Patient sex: F
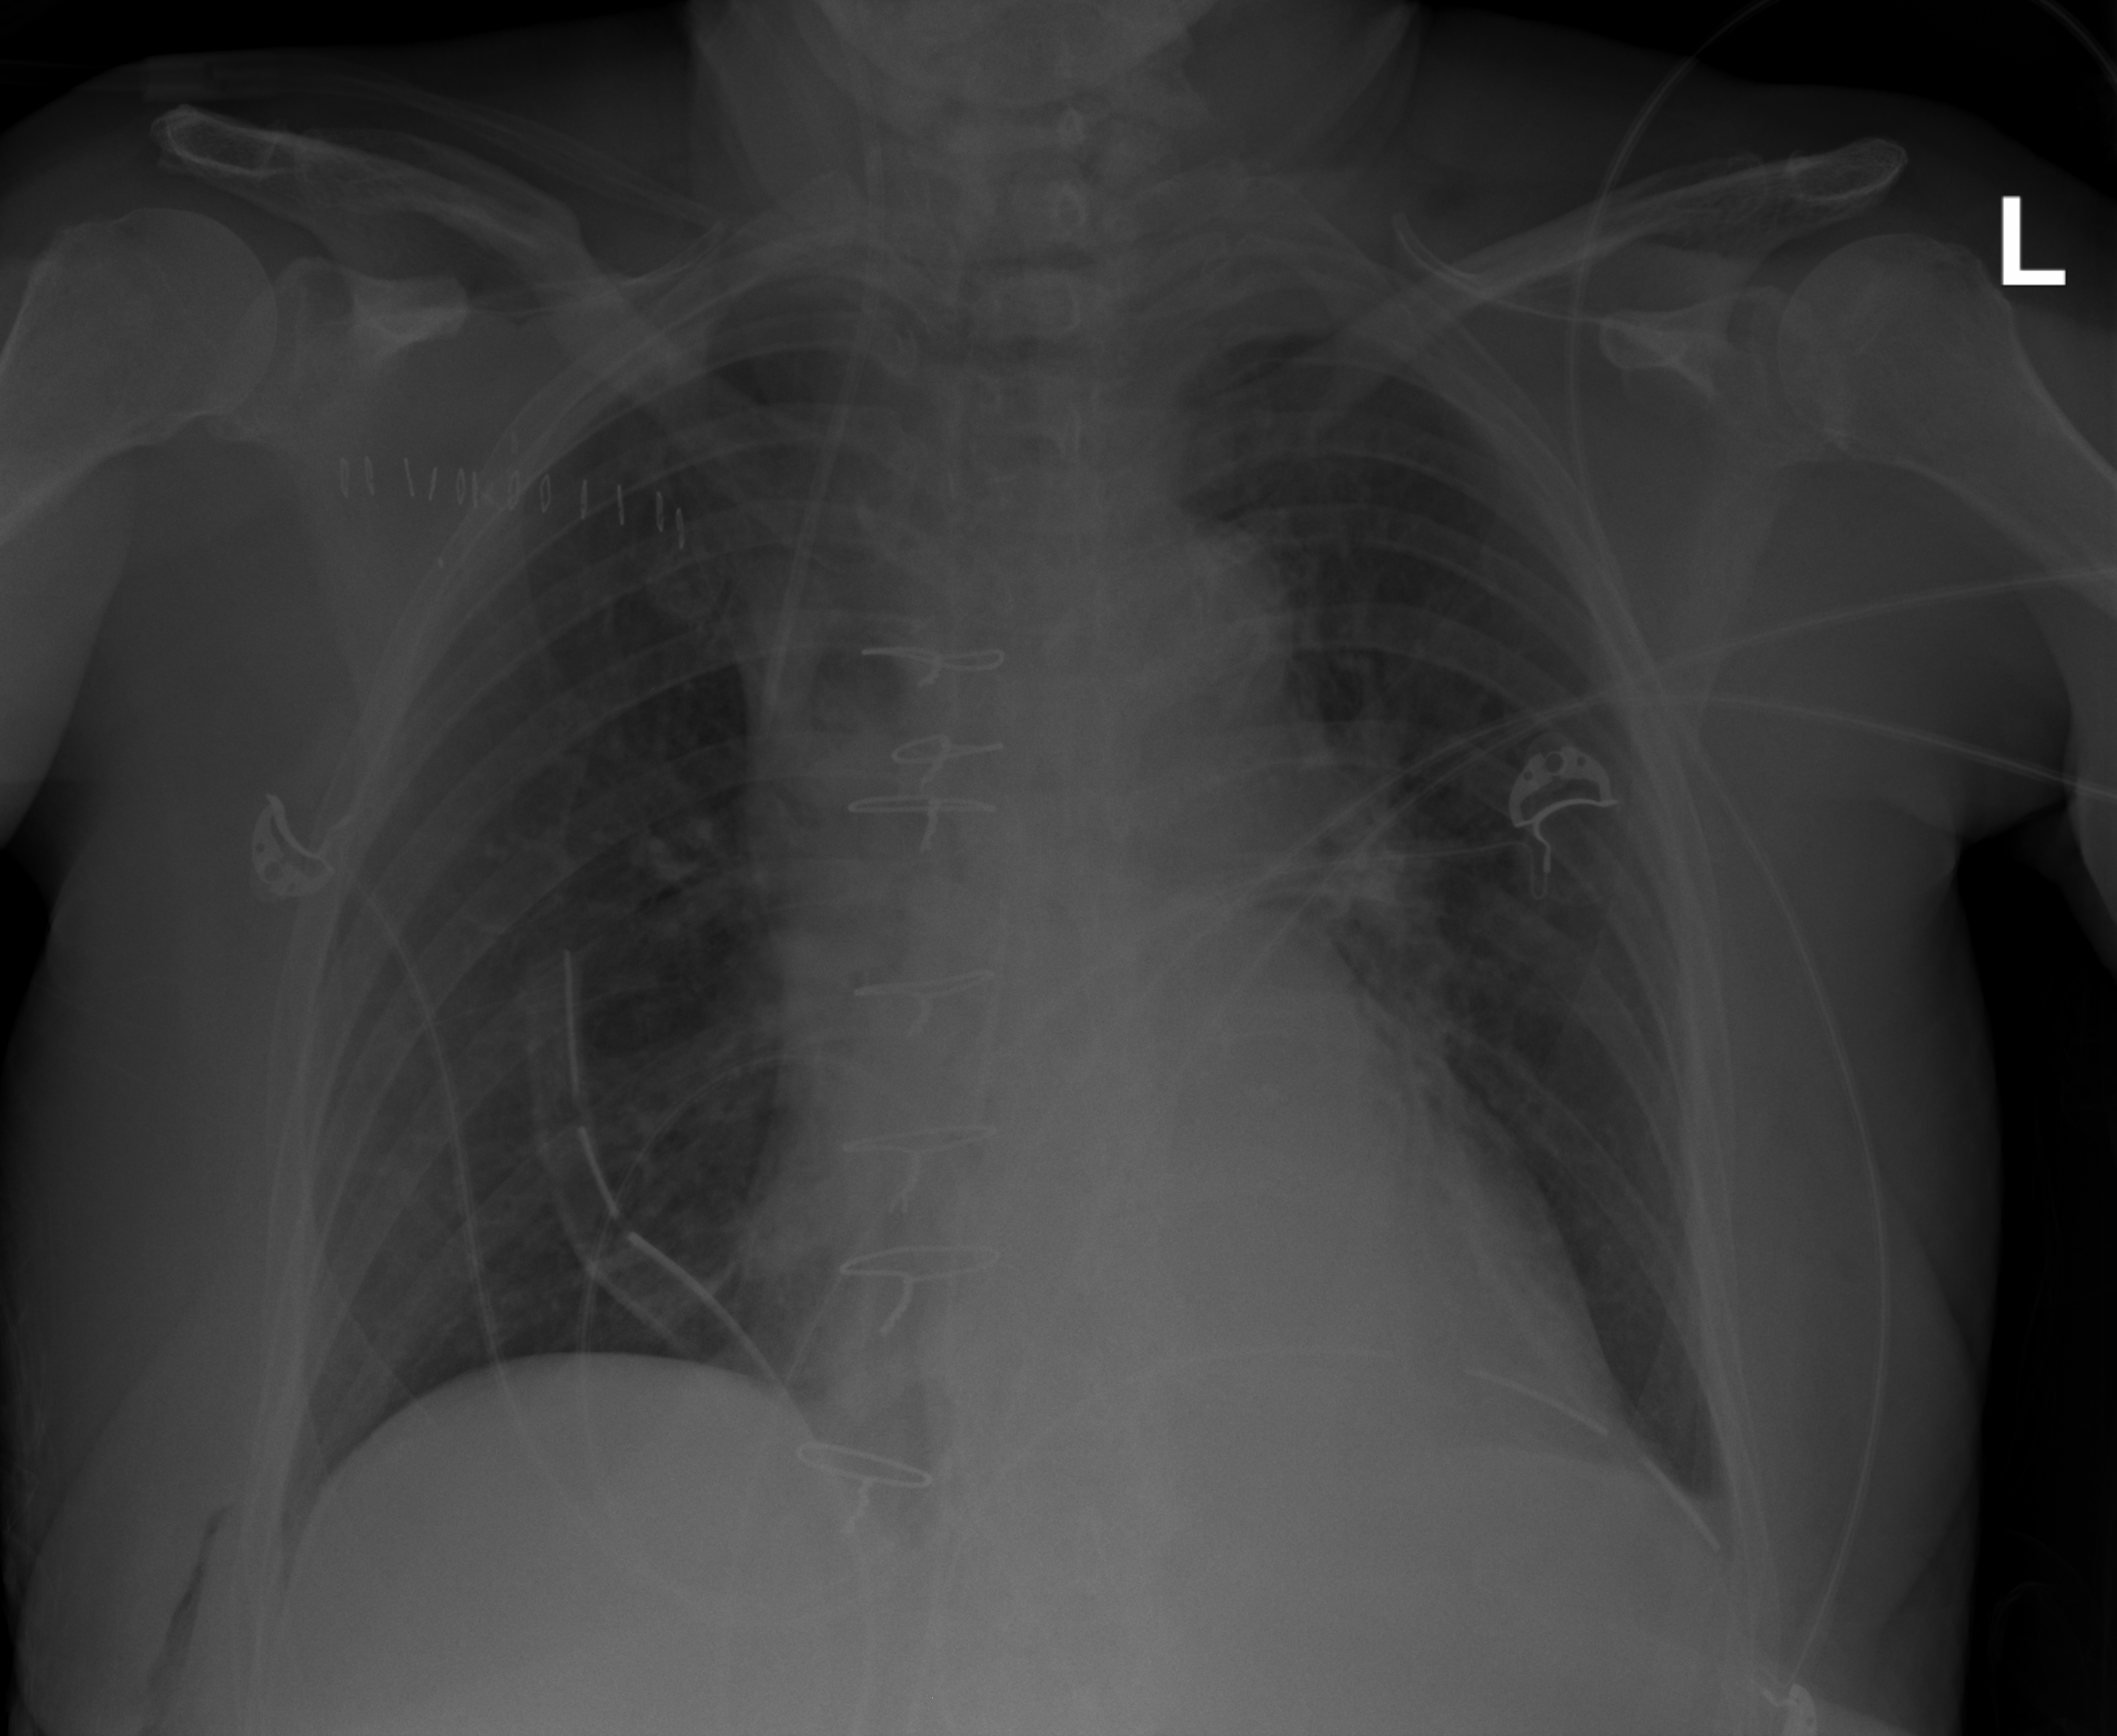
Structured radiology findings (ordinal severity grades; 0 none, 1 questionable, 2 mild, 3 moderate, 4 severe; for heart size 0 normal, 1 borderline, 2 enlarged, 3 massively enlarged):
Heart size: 2
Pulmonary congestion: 0
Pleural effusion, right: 0
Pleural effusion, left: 2
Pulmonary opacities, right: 0
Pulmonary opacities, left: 0
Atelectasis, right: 0
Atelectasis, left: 2